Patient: sex M, age 73
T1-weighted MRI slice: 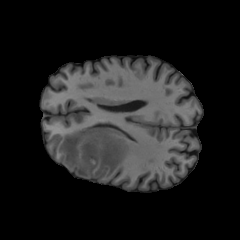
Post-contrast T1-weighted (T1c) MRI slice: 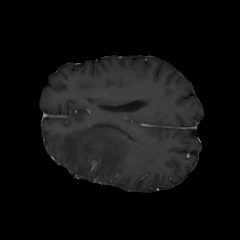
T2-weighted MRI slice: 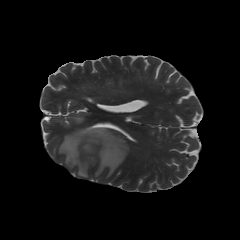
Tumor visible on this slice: yes
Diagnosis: Glioblastoma, IDH-wildtype
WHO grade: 4